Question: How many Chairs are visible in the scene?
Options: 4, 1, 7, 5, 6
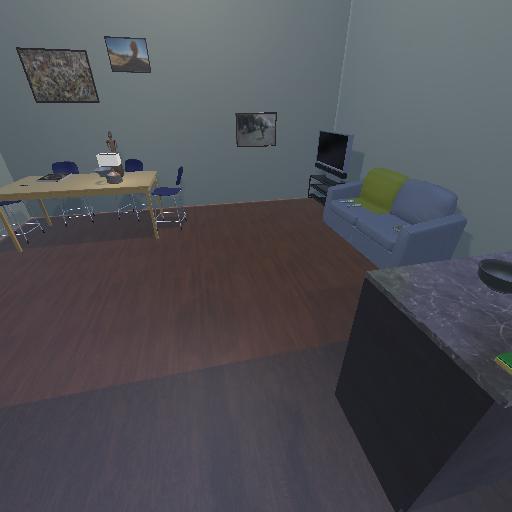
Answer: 4